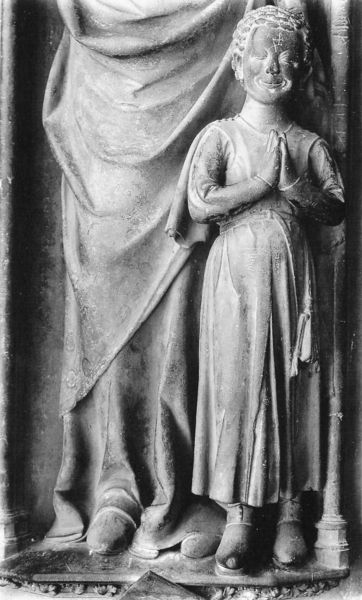
Titel: Grabmal der Landgräfin Aleydis (Alheidis)
Standort: Marburg, Elisabethkirche (EU - D - H)
Schlagwörter: falten, stein, relief, schuhe, figuren, knabe, beten, gewändefiguren, gewandfiguren, fassadenfiguren, korderln